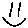
Label: smiley face